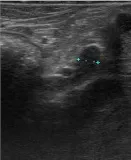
Left adrenal gland.
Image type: radiology (ultrasound)